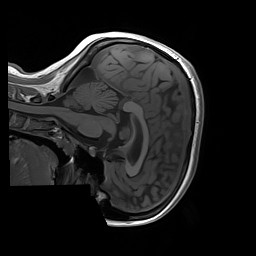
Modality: T1w
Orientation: sagittal
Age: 26
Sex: female